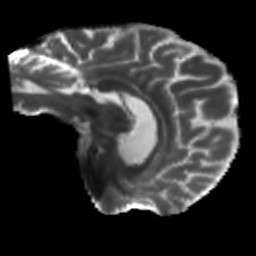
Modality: T2w
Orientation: sagittal
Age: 60
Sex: male
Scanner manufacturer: siemens
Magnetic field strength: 3 T
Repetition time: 5.47 s
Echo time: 0.0854 s